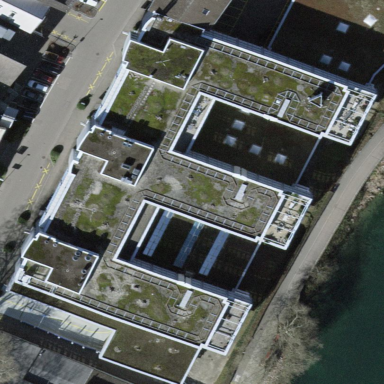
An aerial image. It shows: Flat-roofed commercial building with light steel blue walls and dark sea green roof.